Field crop: maize
Growth stage: 2
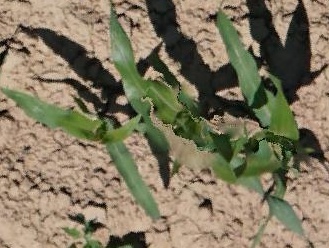
Species: maize